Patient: sex M, age 60
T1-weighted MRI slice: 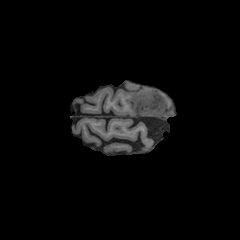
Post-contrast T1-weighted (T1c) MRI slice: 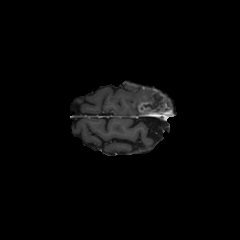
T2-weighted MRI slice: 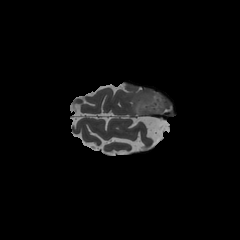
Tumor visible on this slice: yes
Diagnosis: Glioblastoma, IDH-wildtype
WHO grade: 4